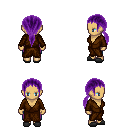
a pixel art fantasy rpg character, female body template, human, tanned skin, brown robe, magenta pants, purple ponytail hairstyle, gray slippers, four views (front, back, left, right), 2x2 character sprite sheet, small pixel art, hard edges, no anti-aliasing